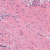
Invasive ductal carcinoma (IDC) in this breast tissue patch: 0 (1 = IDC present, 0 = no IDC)